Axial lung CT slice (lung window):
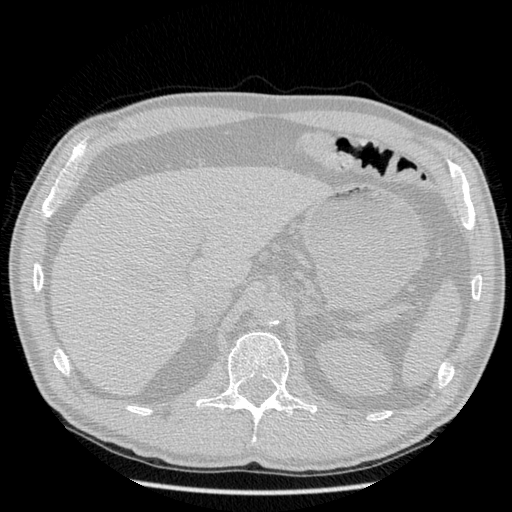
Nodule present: no